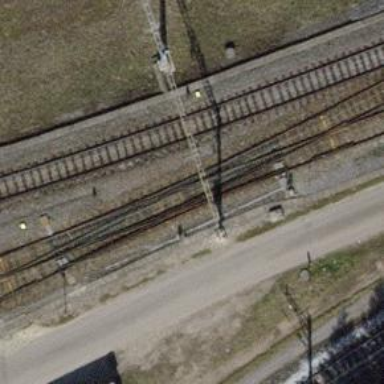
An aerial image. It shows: Railway switch.